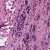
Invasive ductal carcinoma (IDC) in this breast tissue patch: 1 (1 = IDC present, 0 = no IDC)